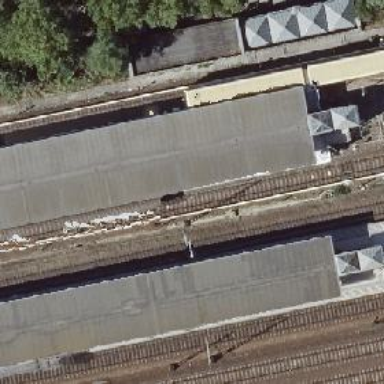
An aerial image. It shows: Platform edge at railway station.